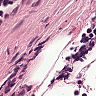
Metastatic tissue present: no